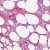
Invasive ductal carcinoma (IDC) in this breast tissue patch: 0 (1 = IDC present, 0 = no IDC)